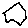
Label: hexagon